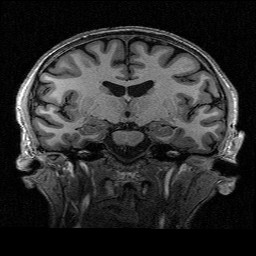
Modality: T1w
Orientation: sagittal